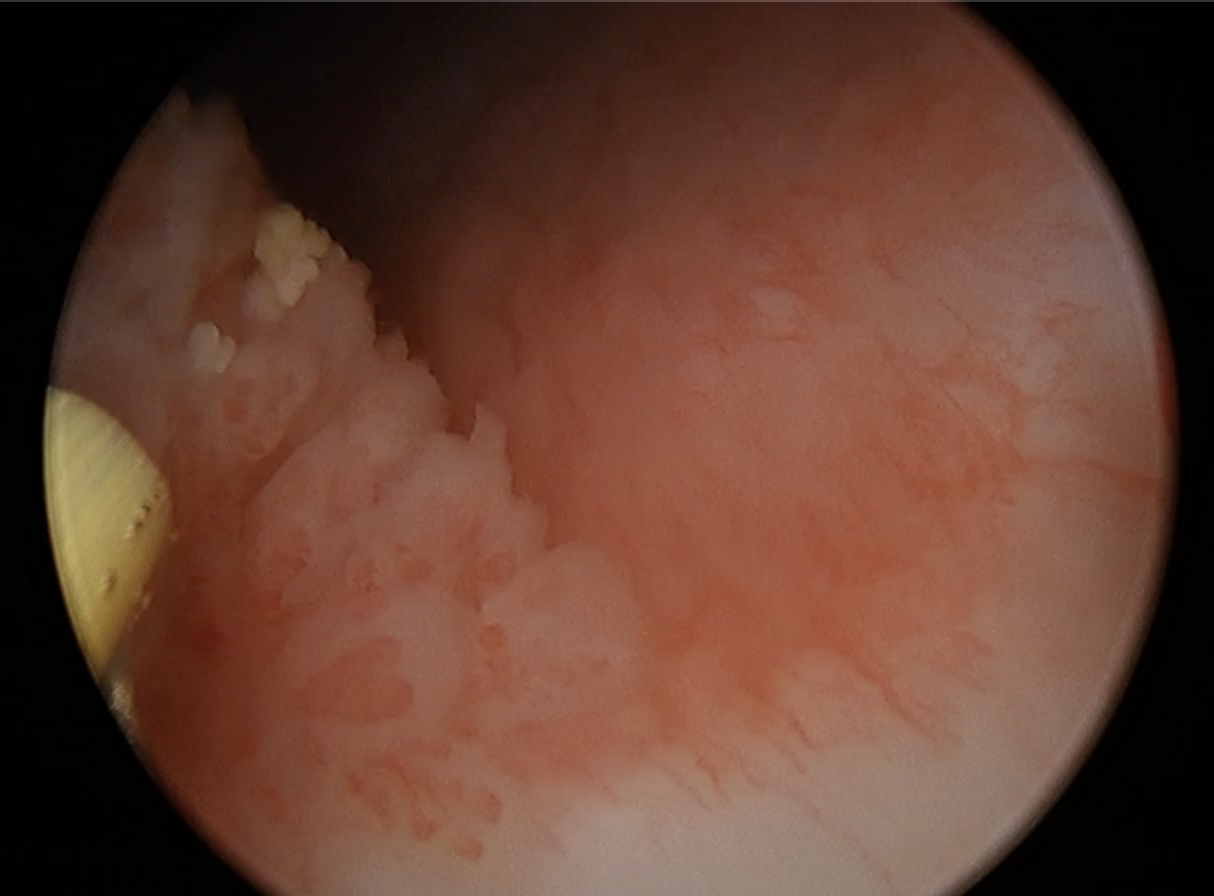
Modality: WLC
Class: Malignant
Subclass: LowGradePapillary
Lesion: L1
Stage: Ta
Morphology: Papillary
Bladder cancer association: Yes